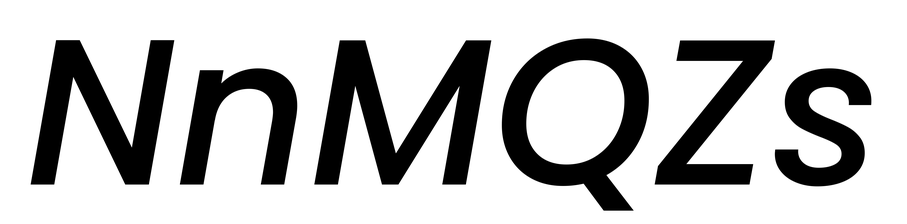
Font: Poppins-MediumItalic